Question: I'd like to create a Button, on which i can tip, afterwards, there should show up a picture selection which should be scrollable (probably its a grindview idk). It's like the thing in whatsapp on the upper side right, exactly something like that I'd like to do.
How can I do this? What do I need for that in my Layoutfile, and is it possible to set the content of it, to my Database?

I'd like to have something like that 2 but how can I create that. What do I need for it?
Thx In Advance
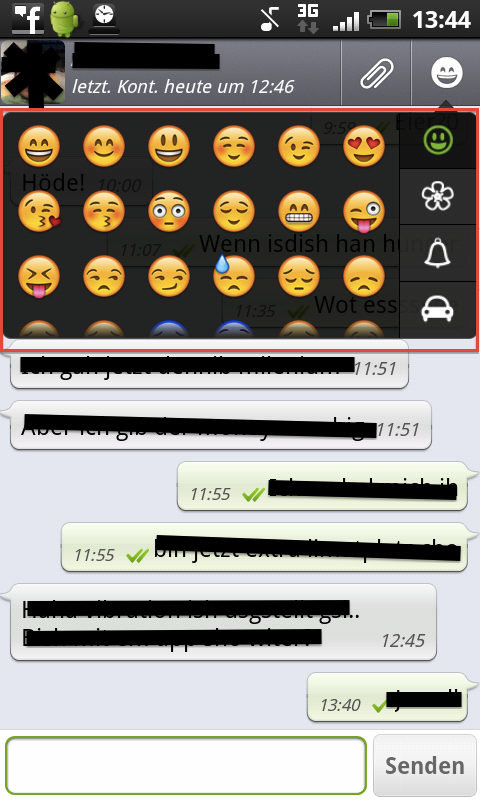
Answer: Hi safari in that case You need to take Linear layout with horizontal orientation. which having other two Lenear layout like this.
'''
<LinearLayout android:orientation="horizontal" >
<LinearLayout >
<GridView > set images of smiley</GridView>
</LinearLayout>
<LinearLayout android:orientation="vertical" >
<Button></Button>
<Button></Button>
<Button></Button>
<Button></Button>
</LinearLayout>
</LinearLayout>
'''
and then set visibility i.e gone and visible on require place
it may help some what.